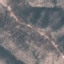
Land use / land cover class: HerbaceousVegetation